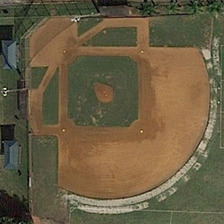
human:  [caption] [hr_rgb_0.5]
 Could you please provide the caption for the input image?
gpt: the brown land is a baseball field .

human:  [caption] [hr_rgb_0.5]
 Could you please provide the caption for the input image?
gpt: the brown land is a baseball field .

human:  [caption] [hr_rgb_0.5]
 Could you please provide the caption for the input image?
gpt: some trees are planted around the baseball field .

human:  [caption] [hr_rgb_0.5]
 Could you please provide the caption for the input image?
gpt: some trees are planted around the baseball field .

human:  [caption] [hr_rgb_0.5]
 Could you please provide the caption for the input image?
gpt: the brown land is a baseball field .